Interaction volume radius: 5 \u00c5
Interaction volume height: 50 \u00c5
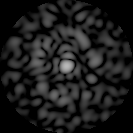
Disorder parameter: 0.8141